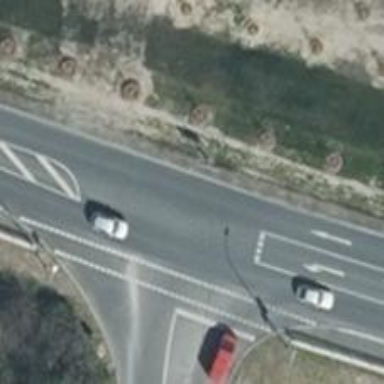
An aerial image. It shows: Primary highway.